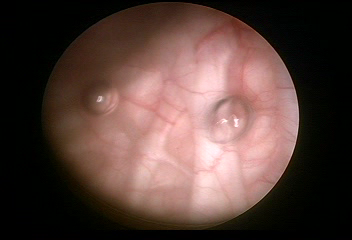
Modality: WLC
Class: Normal mucosa
Bladder cancer association: No